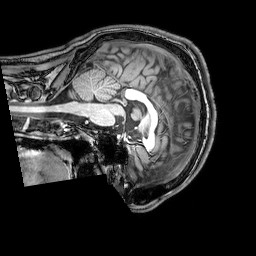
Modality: T1w
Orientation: sagittal
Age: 23
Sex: male
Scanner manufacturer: philips
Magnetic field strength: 3 T
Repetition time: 0.008113 s
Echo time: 0.003709 s